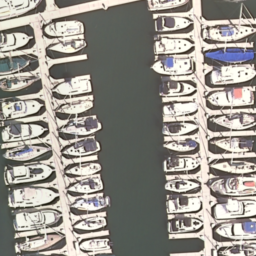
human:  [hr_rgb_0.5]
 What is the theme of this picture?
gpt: harbor